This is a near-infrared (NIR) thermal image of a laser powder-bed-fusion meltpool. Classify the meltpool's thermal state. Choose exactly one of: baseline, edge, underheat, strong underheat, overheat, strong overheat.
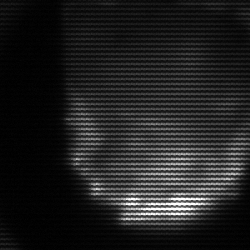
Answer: edge